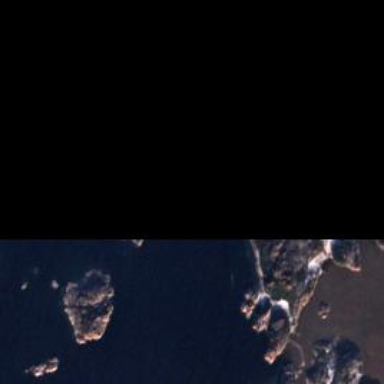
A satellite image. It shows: Picturesque coastline scene.